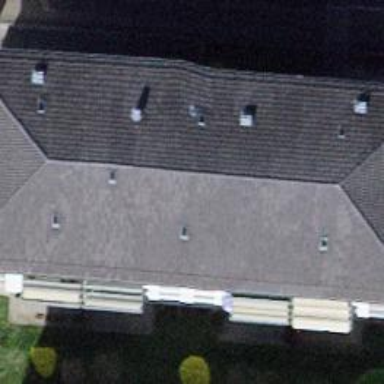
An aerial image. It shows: Apartments building with hipped roof.